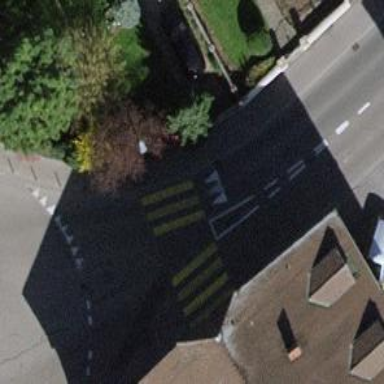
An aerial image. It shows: Marked crossing with pedestrian island.